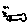
Label: fish